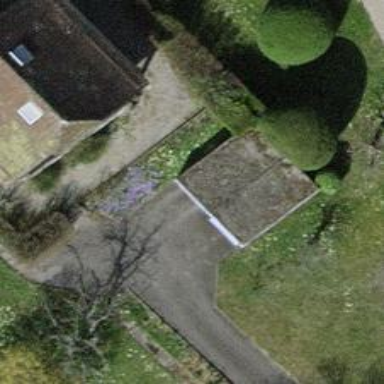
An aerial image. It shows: Garage.